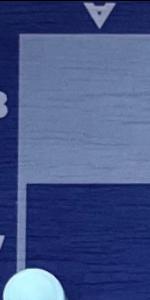
Label: Empty